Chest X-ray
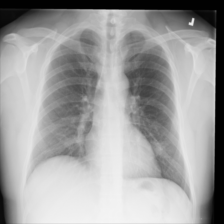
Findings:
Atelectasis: negative
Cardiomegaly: negative
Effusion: negative
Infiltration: negative
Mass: negative
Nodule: negative
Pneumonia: negative
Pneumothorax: negative
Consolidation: negative
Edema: negative
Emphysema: negative
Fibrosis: negative
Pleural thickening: negative
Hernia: negative